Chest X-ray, AP view. Patient: 48 years old, sex M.
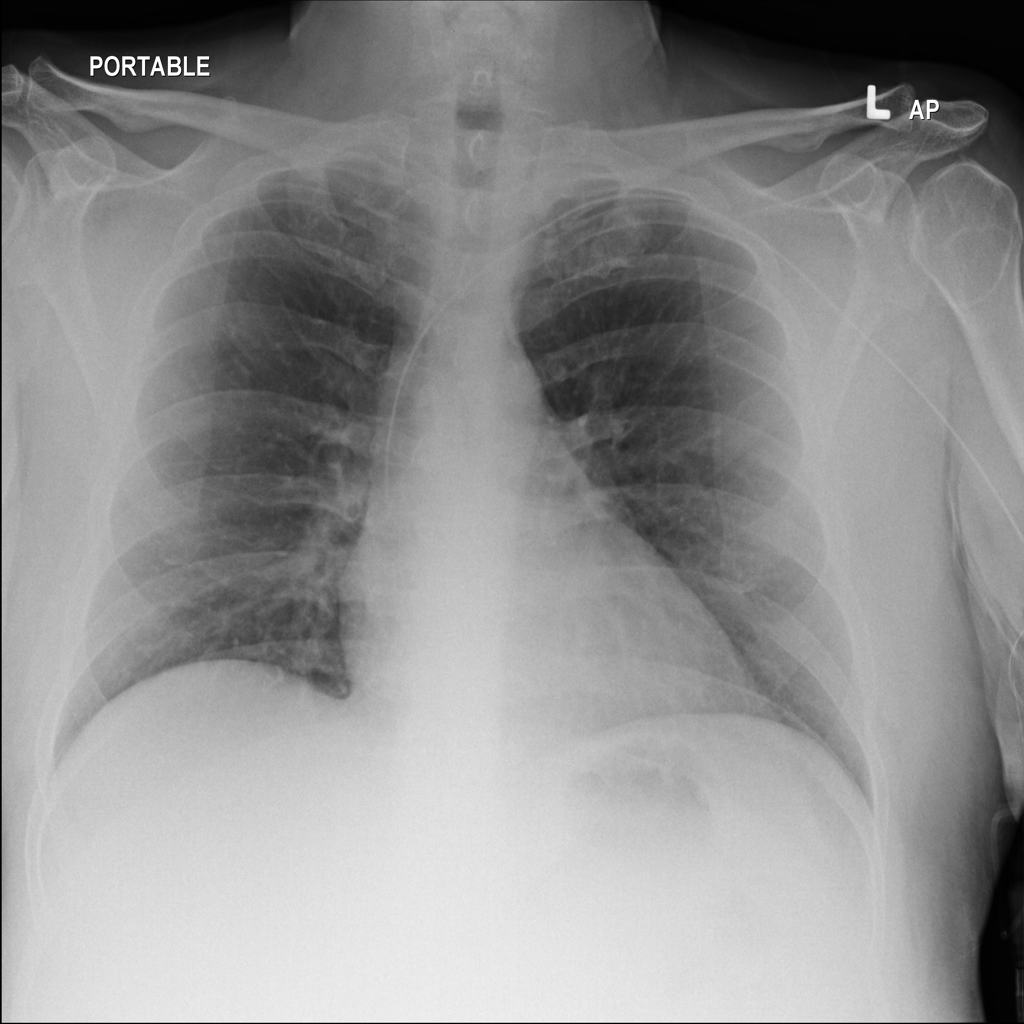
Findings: No Finding